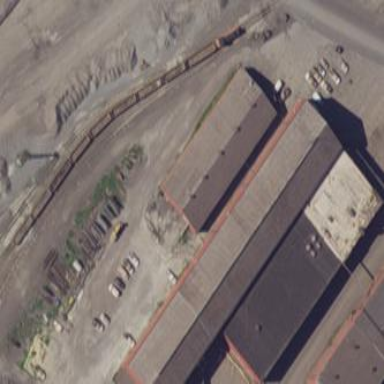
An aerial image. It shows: Industrial building.